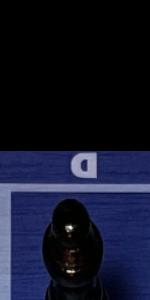
Label: Empty